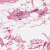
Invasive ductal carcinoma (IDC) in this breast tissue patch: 0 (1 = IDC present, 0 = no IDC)